Question: I have a problem. I have read another similar tips but i have not found solution. I have a project with exclamation mark in the folder icon.
Looking in the Java Build Path I have found that there is a problem with Android Dependences google-play-service_lib.jar. The error is:
/...../extras/google/gogle_play_services/libproject/google-play-services_lib/bin (missing)
It says bin folder is missing. I have looked in the path and there is no bin folder. I have tried delete the library and after that reinstall it but it did not work.
Could anybody help me?
New: I have attached a snapshot with the problem.

Thanks a lot.
SOLVED: I have solved it when I have located the google_play_services library in the same drive as my project. Thank you all!
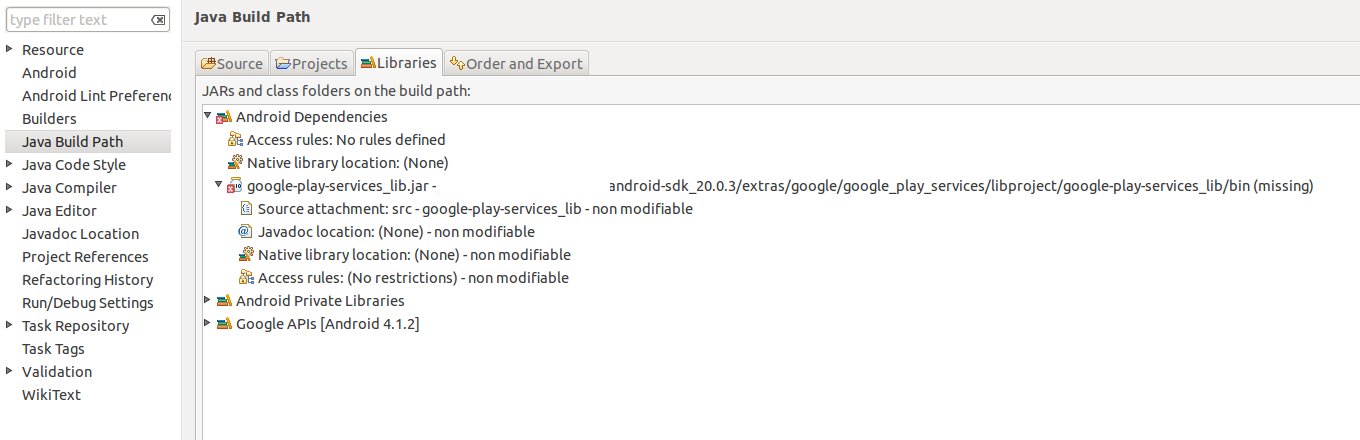
Answer: For me this was solved by having the google_play_services library in the same drive as my eclipse workspace.